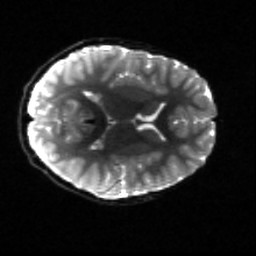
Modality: sbref
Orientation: axial
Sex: female
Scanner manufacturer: siemens
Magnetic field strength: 3 T
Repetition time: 3.7 s
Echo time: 0.08 s